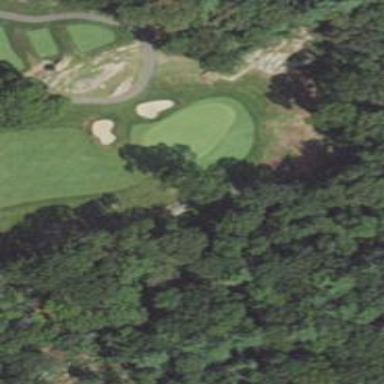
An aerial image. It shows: Area of rough grass used for golf.